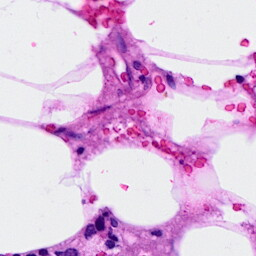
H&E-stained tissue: Breast